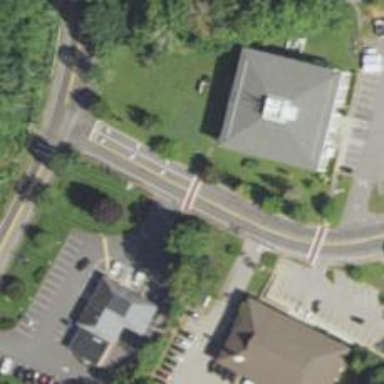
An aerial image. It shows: Marked crossing with lines on the road.